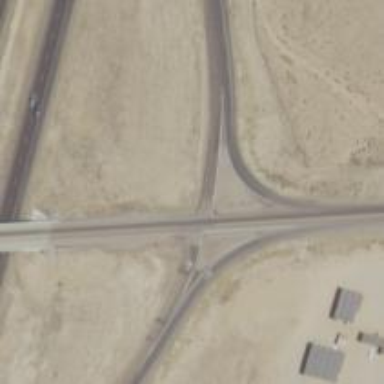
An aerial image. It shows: Primary highway.